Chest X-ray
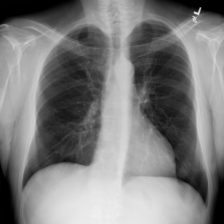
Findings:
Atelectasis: negative
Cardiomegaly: negative
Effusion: negative
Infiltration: negative
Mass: negative
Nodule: negative
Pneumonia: negative
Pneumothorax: negative
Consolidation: negative
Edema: negative
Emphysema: negative
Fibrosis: negative
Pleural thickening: negative
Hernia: negative